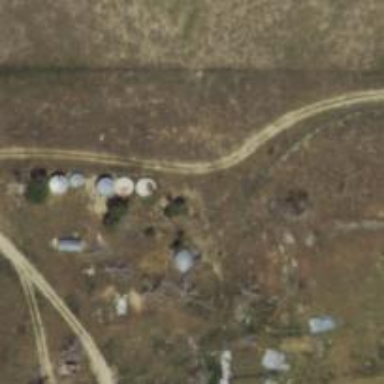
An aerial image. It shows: Silo.